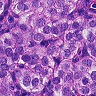
Metastatic tissue present: yes